Interaction volume radius: 10 \u00c5
Interaction volume height: 40 \u00c5
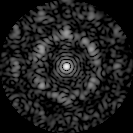
Disorder parameter: 0.6755